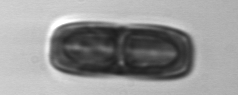
Label: Ephemera